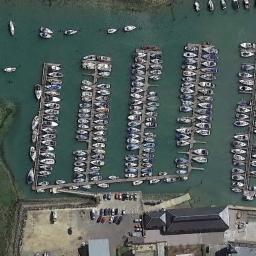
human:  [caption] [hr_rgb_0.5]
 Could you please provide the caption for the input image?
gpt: There is a white building beside the harbor .

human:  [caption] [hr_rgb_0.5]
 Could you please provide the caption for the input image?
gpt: Many ships are in the harbor .

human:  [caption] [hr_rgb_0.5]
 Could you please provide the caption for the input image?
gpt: The harbor has lots of neatly docked boats and some buildings and a parking lot are next to the harbor .

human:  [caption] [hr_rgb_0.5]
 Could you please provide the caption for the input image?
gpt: Many ships are neatly moored on the sea next to the harbor next to the building and parking lot .

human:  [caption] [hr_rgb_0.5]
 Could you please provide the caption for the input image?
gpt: There are many ships and some buildings at the harbor .